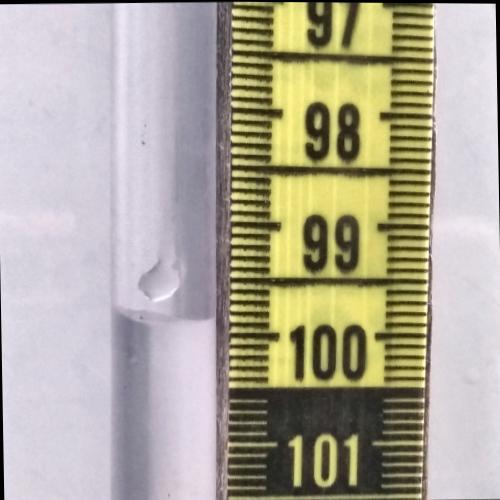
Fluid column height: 99.9 cm